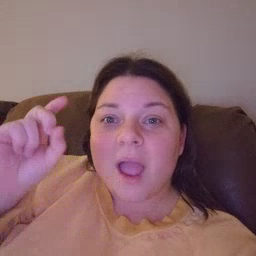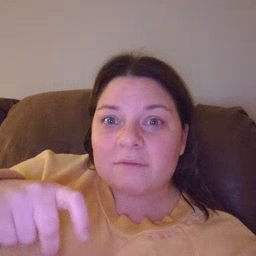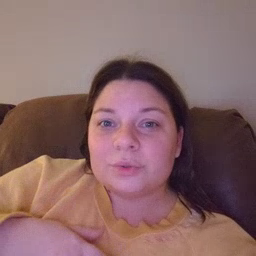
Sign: haveto